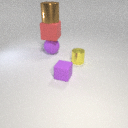
large purple rubber sphere below large red rubber cube